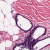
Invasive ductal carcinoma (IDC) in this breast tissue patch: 0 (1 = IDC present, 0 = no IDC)